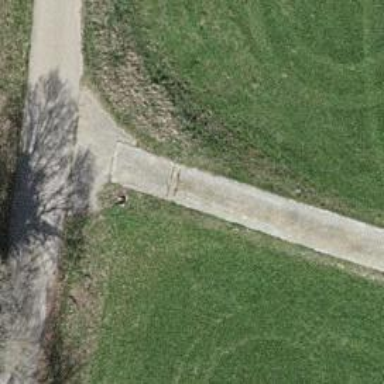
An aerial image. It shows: Well-maintained track road of grade 1.